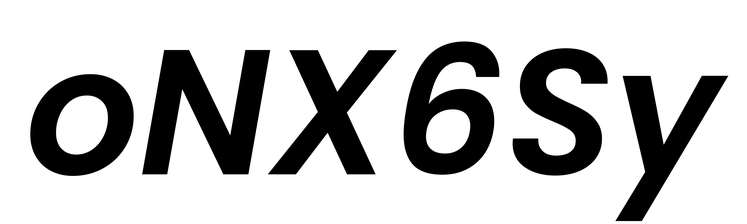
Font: Poppins-SemiBoldItalic